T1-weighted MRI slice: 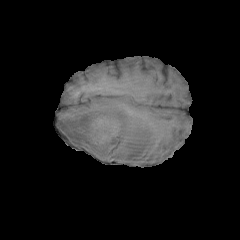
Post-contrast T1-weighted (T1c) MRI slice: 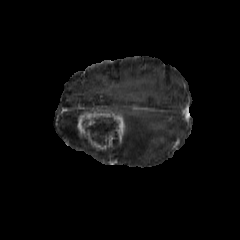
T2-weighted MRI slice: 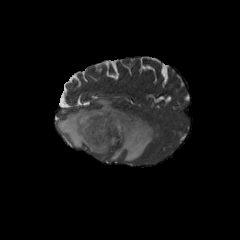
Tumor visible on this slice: yes